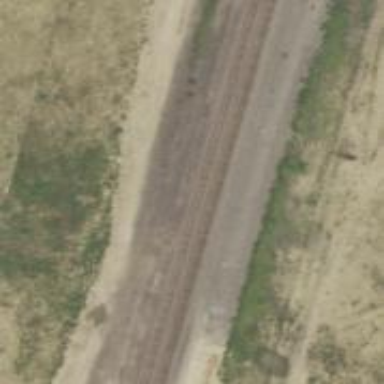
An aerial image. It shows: Railway siding with rails.